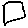
Label: square